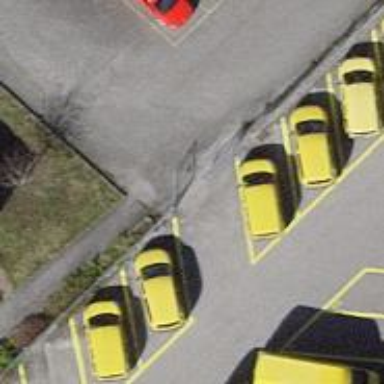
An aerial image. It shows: Road serving as parking aisle.